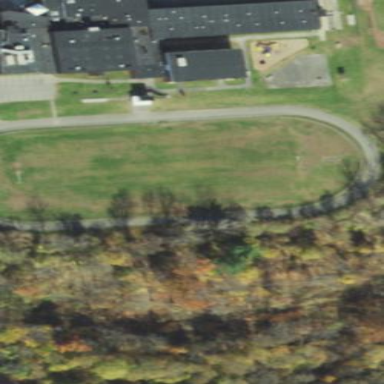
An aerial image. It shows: Asphalt track within leisure land area.